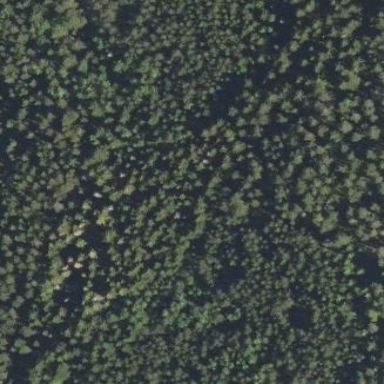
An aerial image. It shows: Swampy wetland area.